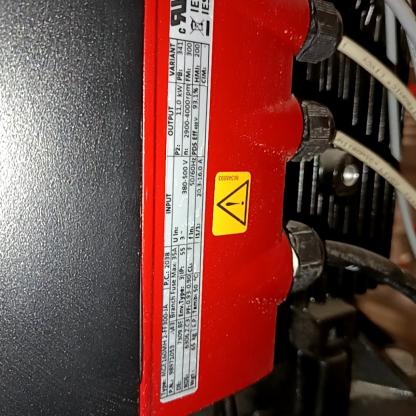
Klasa: tabliczka-znamionowa